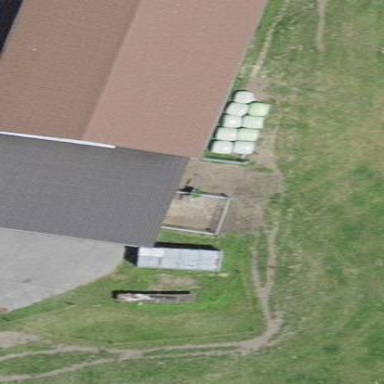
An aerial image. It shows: Shed.